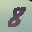
Label: 8